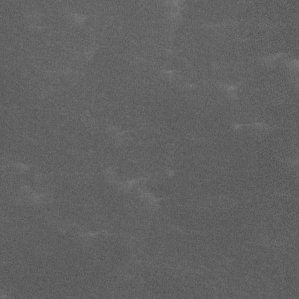
Label: non_frost